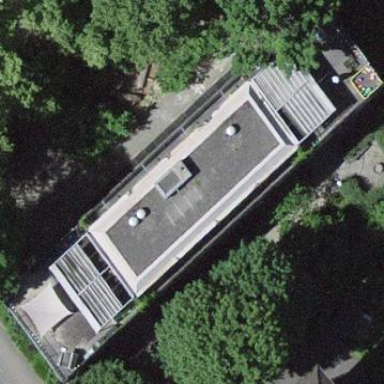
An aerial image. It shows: Kindergarten building.